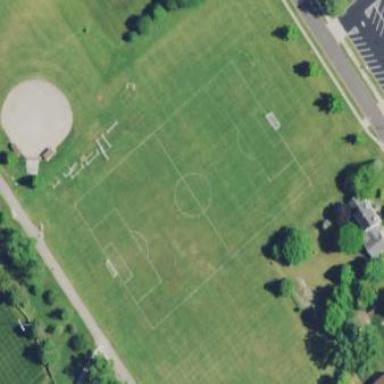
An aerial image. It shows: Soccer pitch designated for leisure and sports activities.